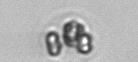
Label: Phaeocystis